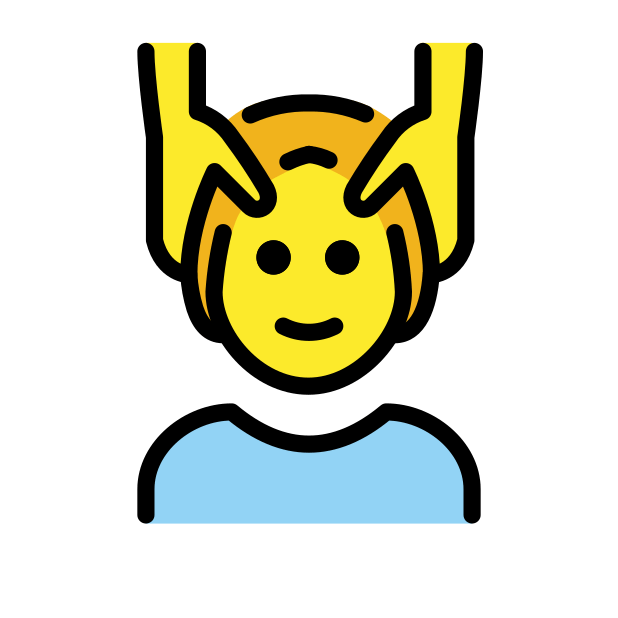
Emoji: 💆
Name: face massage
Unicode: 0x1f486